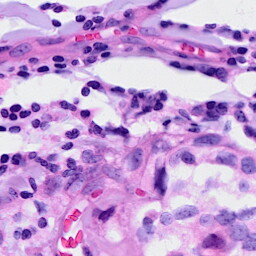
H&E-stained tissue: Breast